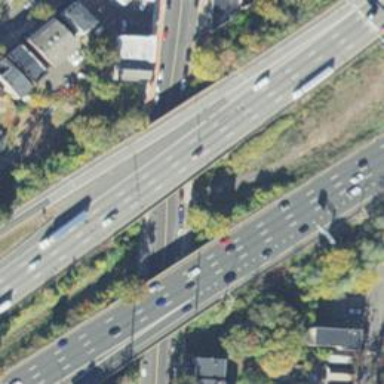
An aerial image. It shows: Bridge over motorway link with asphalt surface.